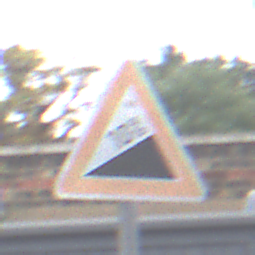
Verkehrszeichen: Steigung10
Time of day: MorningAfternoon
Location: Outdoor (Urban)
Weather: Overcast
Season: NotSpecified
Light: Natural